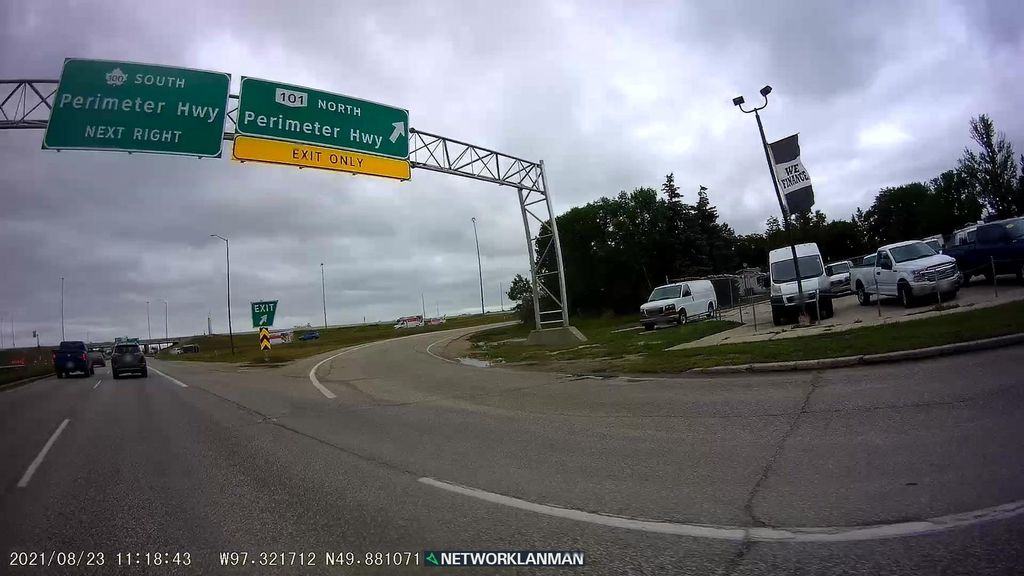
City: winnipeg